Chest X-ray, AP view. Patient: 69 years old, sex M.
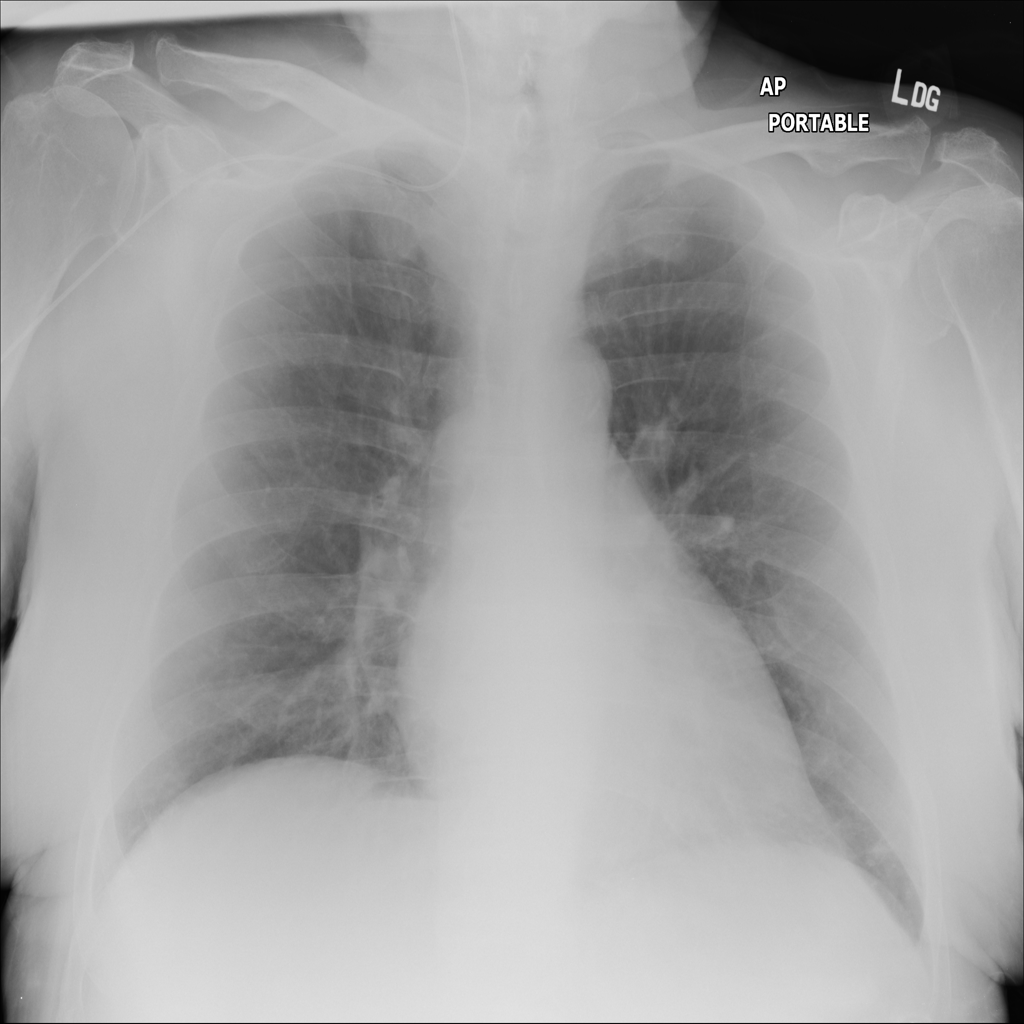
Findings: Atelectasis